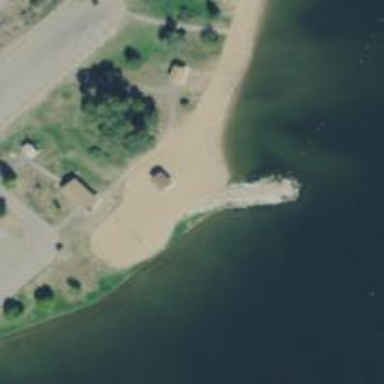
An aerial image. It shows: Slipway on leisure land.